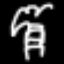
Label: palm tree